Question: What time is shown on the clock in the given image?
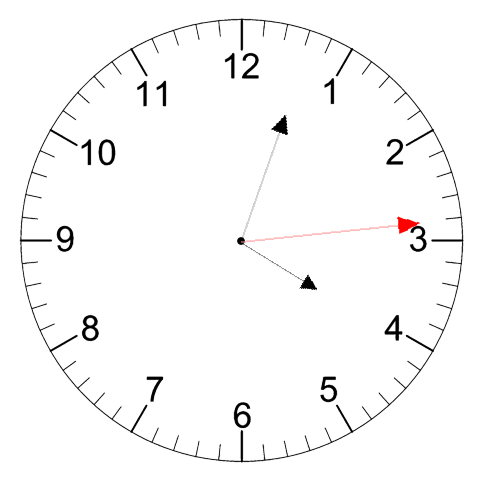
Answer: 04:03:14